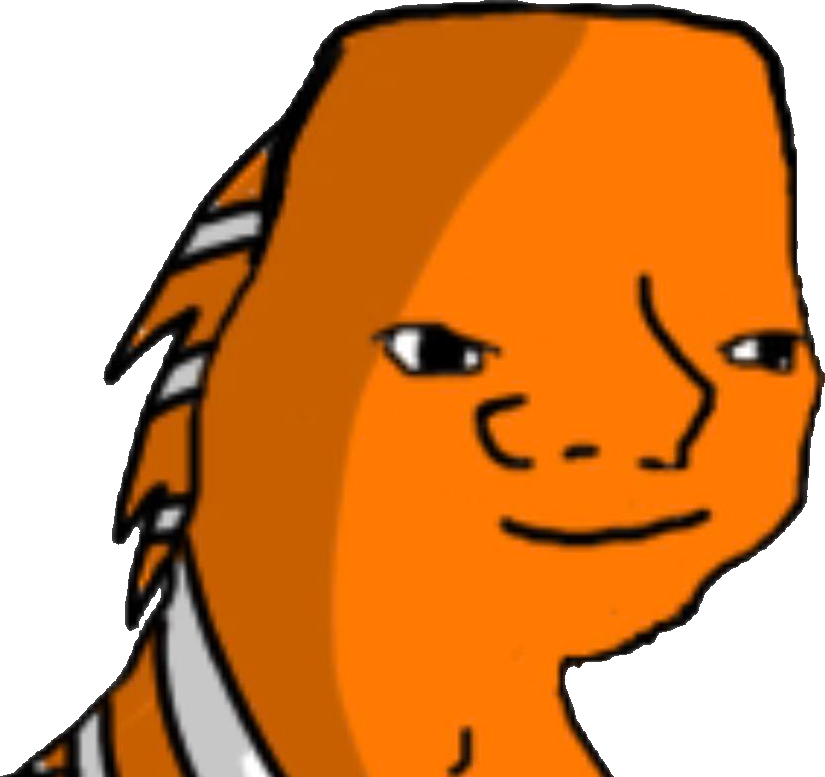
Label: 5_Animal